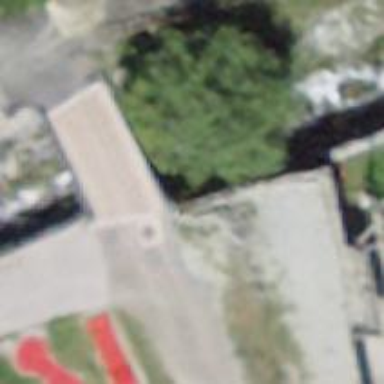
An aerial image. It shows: Path with unpaved surface going over bridge.